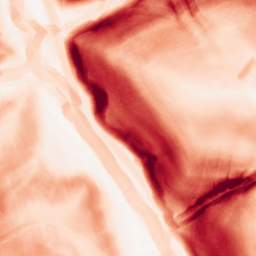
Category: morphological
Decomposition family: morphological_gradient
Decomposition parameters: size: 7
shape: diamond
Upsampling method: quadratic
Upsampling parameters: scale: 8
Upsampling scale: 8